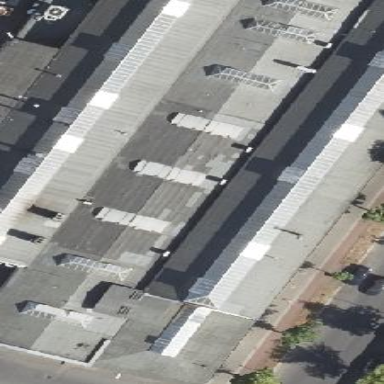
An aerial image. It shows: Industrial building.